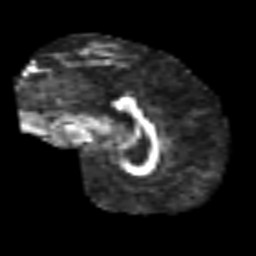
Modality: FA
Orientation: sagittal
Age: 49
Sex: female
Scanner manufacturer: siemens
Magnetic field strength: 3 T
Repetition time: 6.1 s
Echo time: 0.101 s